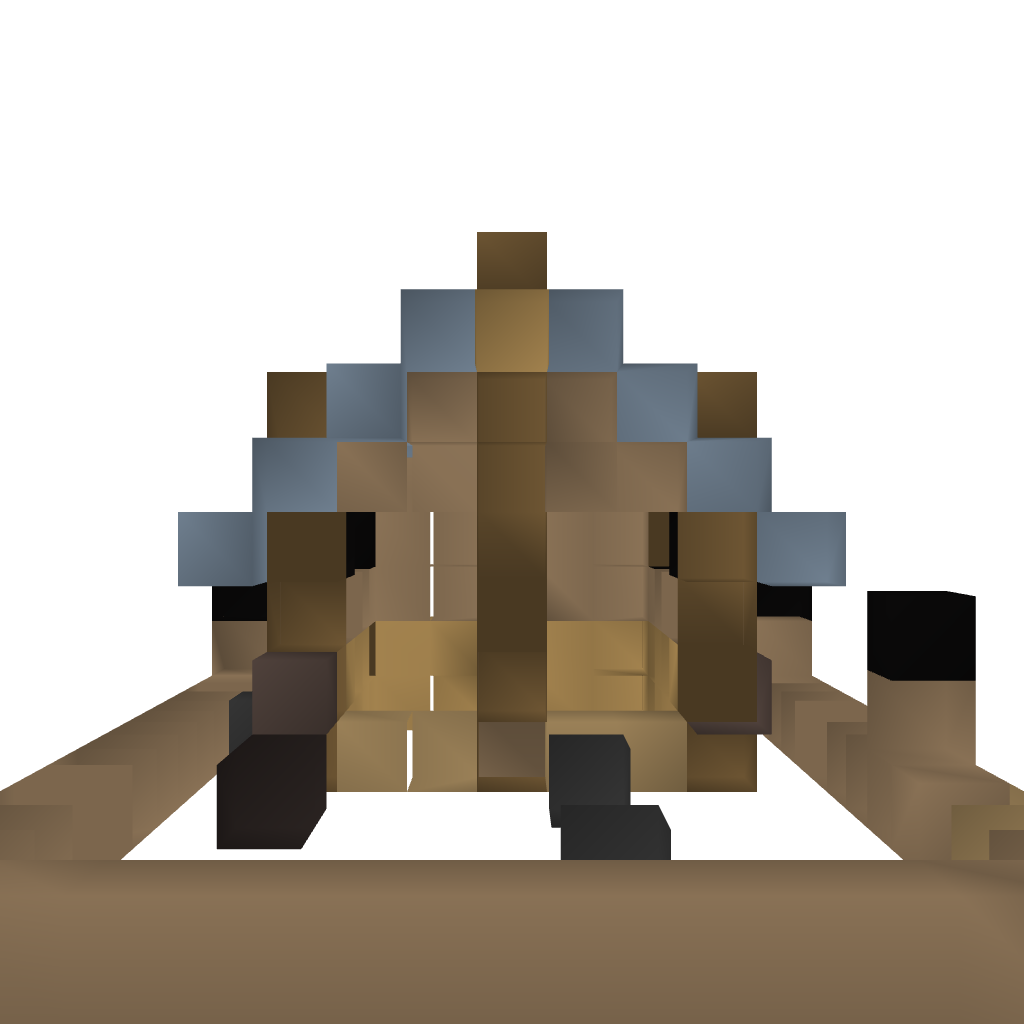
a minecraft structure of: Horse Stables